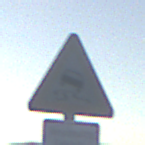
Verkehrszeichen: SchleuderOderRutschgefahr
Zusatzzeichen unten: HinweiseAufGefahrenDurchVerbaleAngabe4
Umgebung: Outdoor, Nature
Tageszeit: SunriseSunset
Wetter: Clear
Licht: Natural
Jahreszeit: NotSpecified
Kontrast: HighContrast